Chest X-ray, PA view. Patient: 73 years old, sex M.
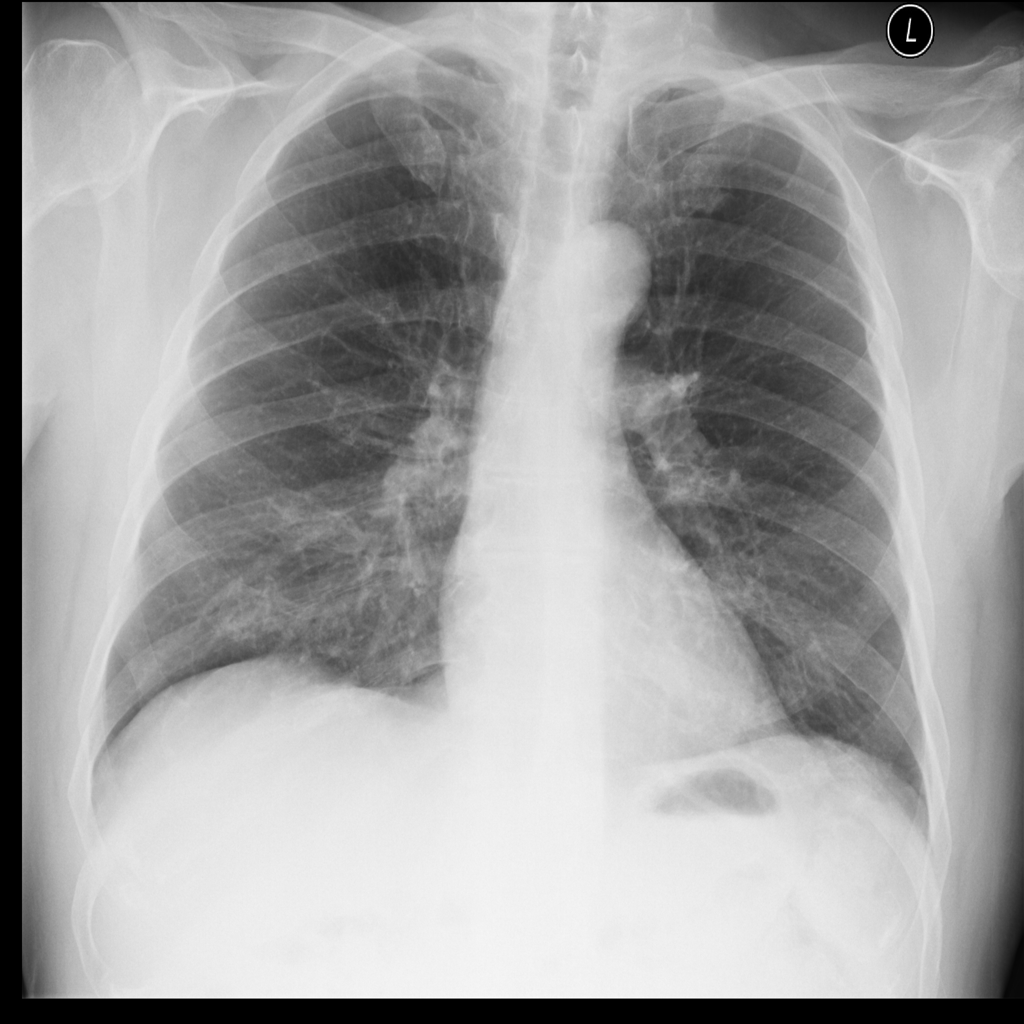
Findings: Infiltration